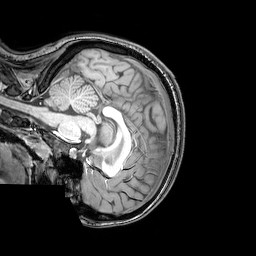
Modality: T1w
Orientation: sagittal
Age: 26
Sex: female
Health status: healthy
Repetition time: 0.081 s
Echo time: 0.037 s